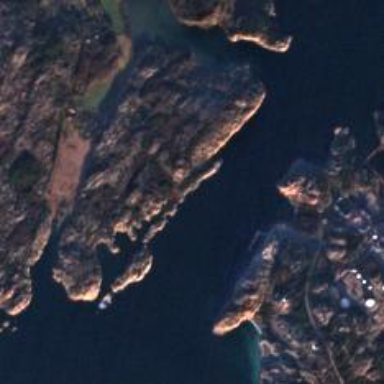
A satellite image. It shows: Picturesque coastline scene.